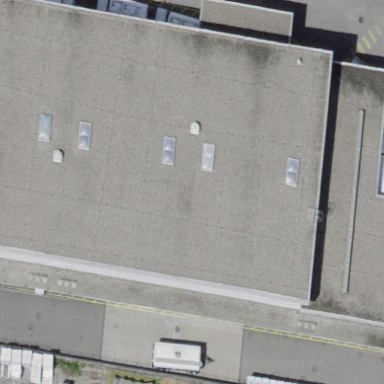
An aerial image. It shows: Industrial building.